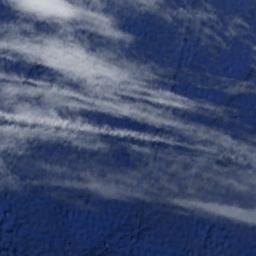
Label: cloud